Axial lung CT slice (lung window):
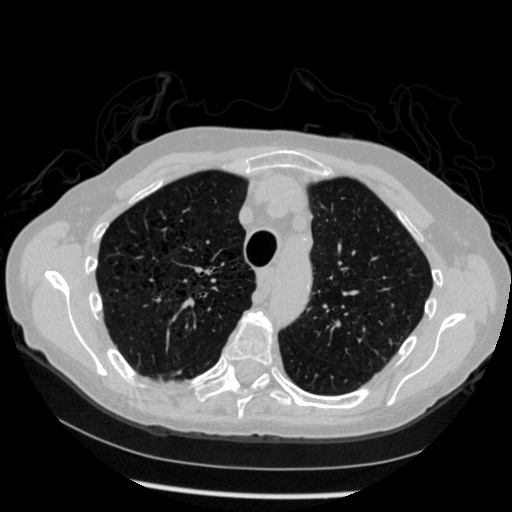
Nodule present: no